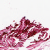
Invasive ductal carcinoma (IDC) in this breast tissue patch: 0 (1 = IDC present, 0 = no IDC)